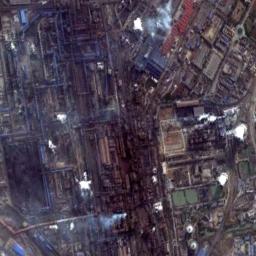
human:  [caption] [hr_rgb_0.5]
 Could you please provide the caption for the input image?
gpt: In the thermal power plant, there are workshops, Machinery and equipment, pipelines, Cooling towers and chimneys .

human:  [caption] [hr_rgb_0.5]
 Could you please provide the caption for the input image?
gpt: Here is a smoking thermal power station with a row of red houses next to it .

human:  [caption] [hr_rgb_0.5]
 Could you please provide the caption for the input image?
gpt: The thermal power station is next to some buildings with white mist above .

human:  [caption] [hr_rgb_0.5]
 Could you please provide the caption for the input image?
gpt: There are many buildings next to the thermal power station .

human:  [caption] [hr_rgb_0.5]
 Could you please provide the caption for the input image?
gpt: There are many buildings and some chimneys on the thermal power station .